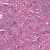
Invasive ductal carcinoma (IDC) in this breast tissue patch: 1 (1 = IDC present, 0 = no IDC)